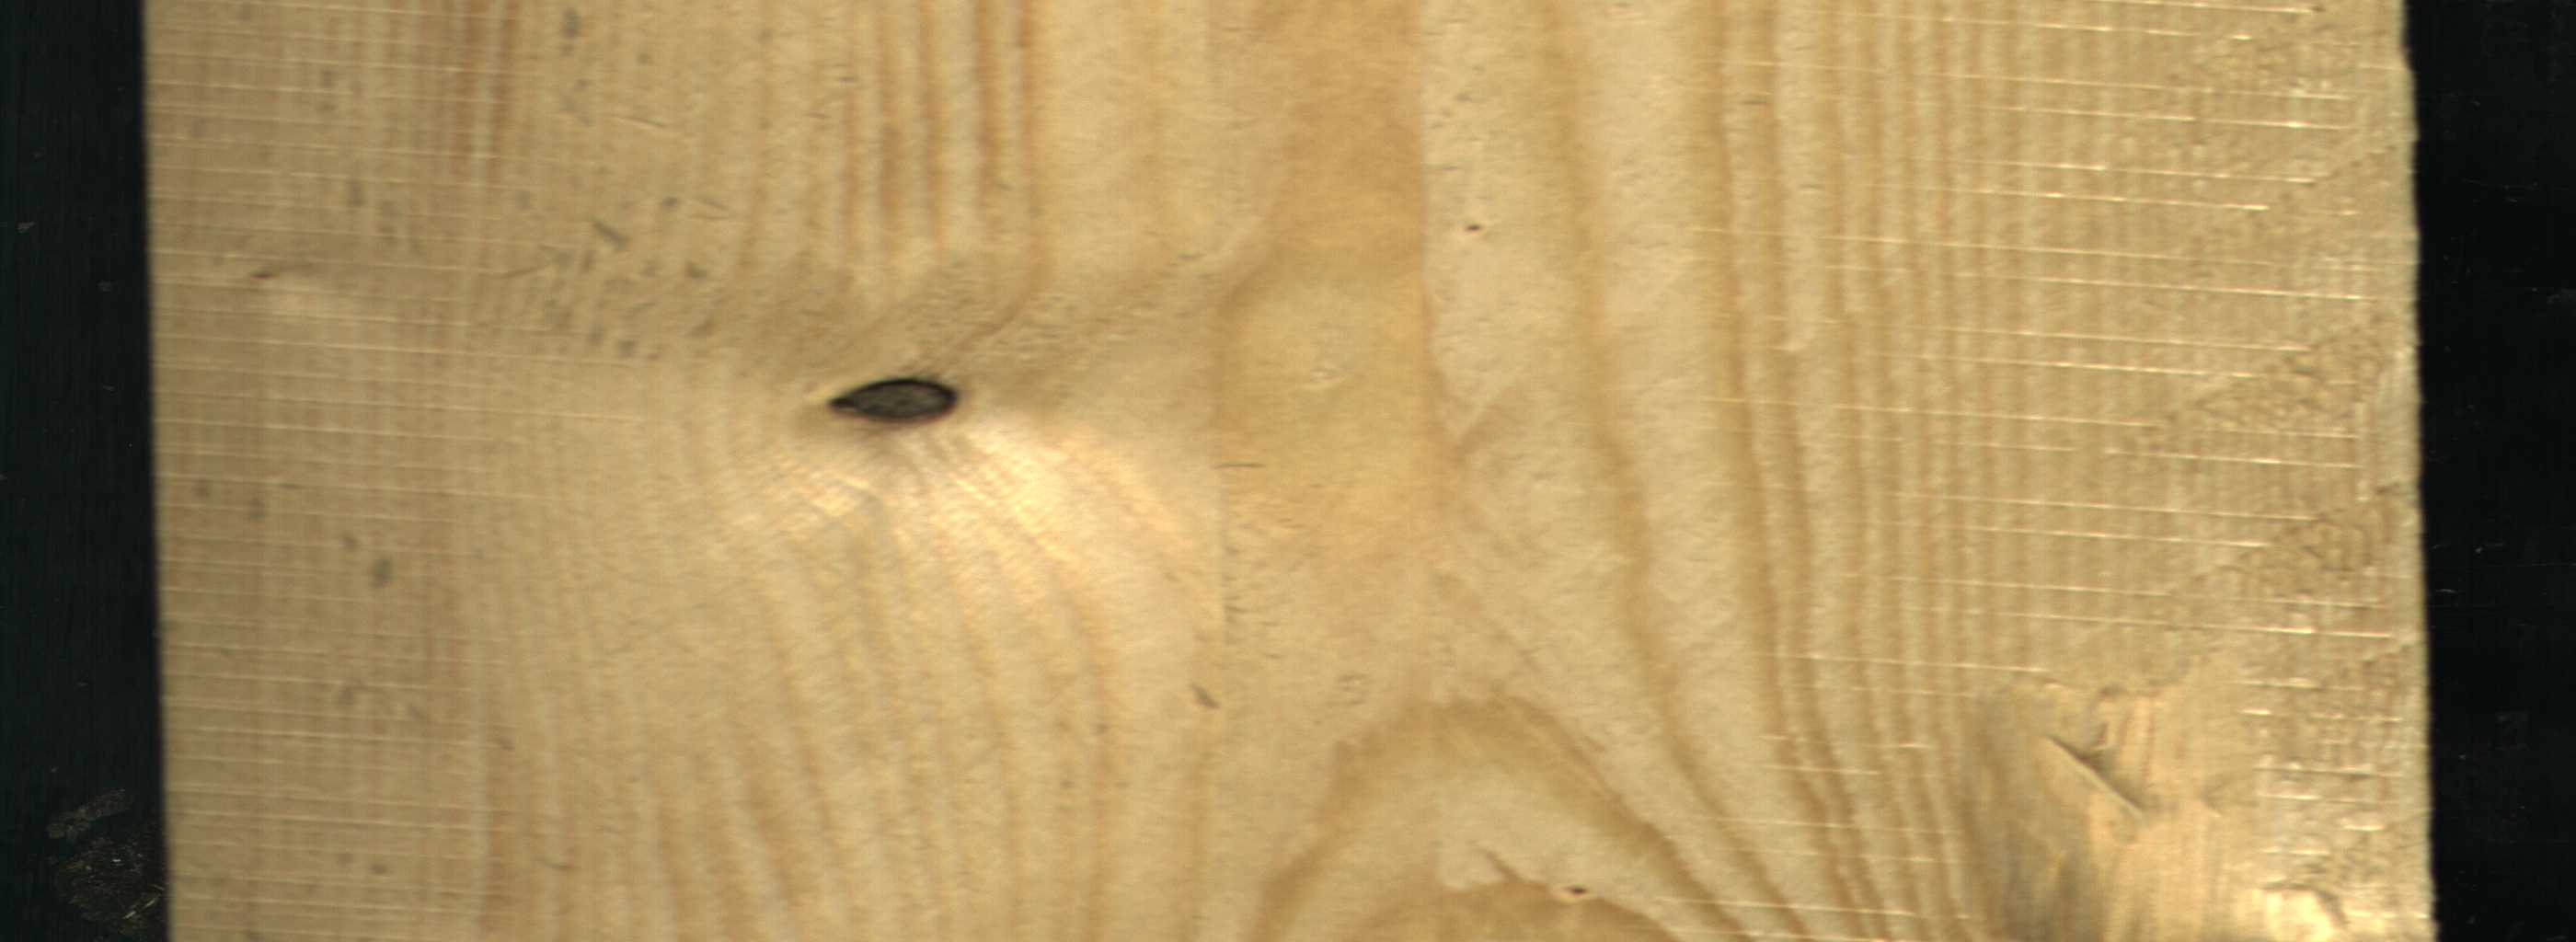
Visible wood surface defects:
Dead_Knot